Interaction volume radius: 5 \u00c5
Interaction volume height: 15 \u00c5
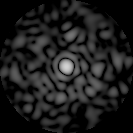
Disorder parameter: 0.8642